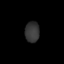
Tissue: lung
Cell type: Epithelial cells
Senescence score: 0.2392
Nuclear area (px): 295
Mean DAPI intensity: 53.058